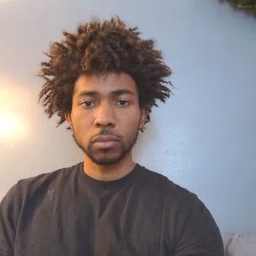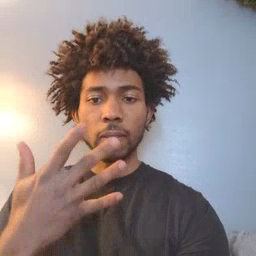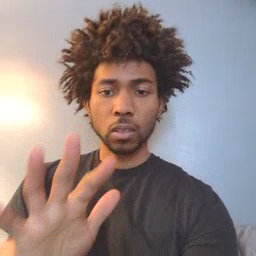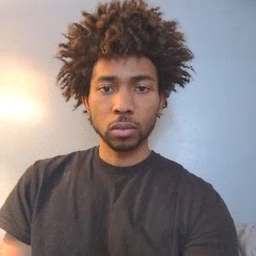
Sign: finish